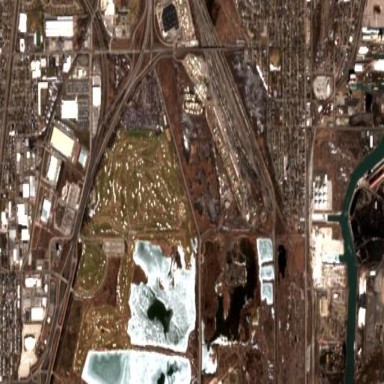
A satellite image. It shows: Golf course.